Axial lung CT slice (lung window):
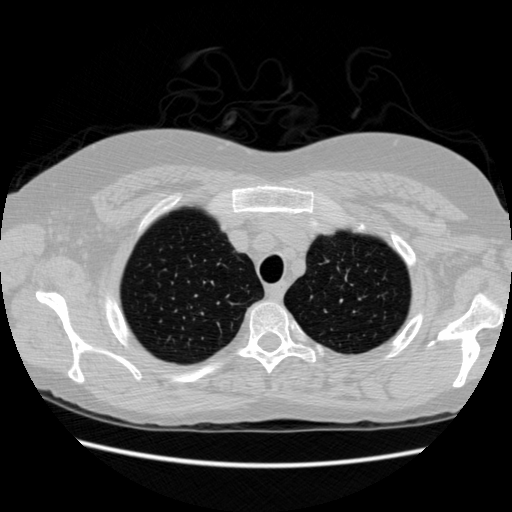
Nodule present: no